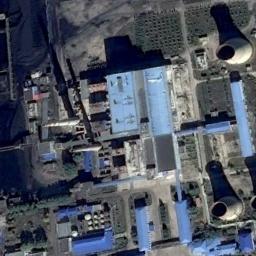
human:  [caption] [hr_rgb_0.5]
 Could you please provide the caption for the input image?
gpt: There is a thermal power station in the open space by the woods .

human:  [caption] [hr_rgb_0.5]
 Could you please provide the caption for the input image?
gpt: Plant and machinery in thermal power station, two cooling towers, two chimneys .

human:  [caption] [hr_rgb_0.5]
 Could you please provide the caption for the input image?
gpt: The thermal power station is on the grass next to some buildings .

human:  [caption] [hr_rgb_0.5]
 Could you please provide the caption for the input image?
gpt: Many buildings of different shapes are next to the thermal power station .

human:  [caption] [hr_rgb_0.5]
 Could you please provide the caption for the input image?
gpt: There are some buildings on the thermal power station .